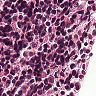
Metastatic tissue present: no